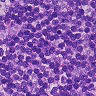
Metastatic tissue present: no